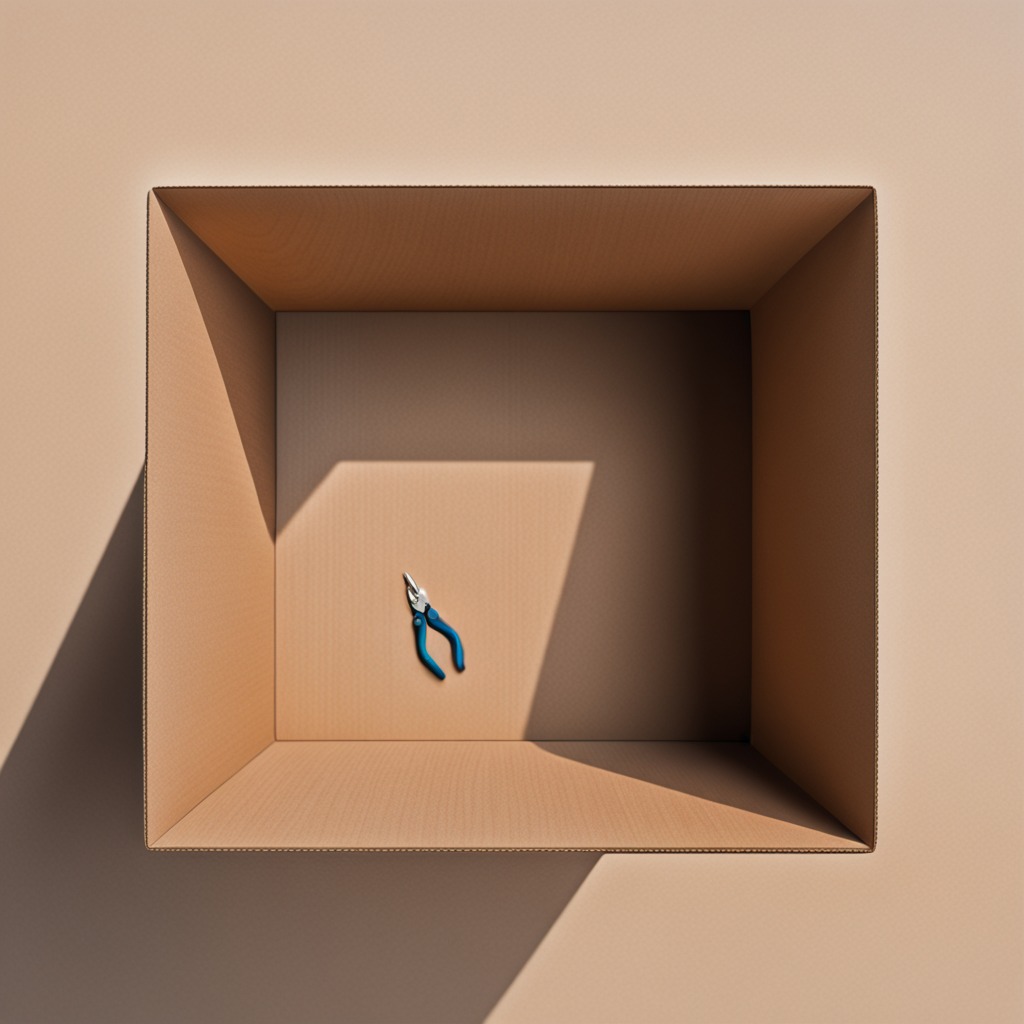
A plier lies on the cardboard box surface in an outdoor workshop during daytime bright natural light soft shadows slightly creased but